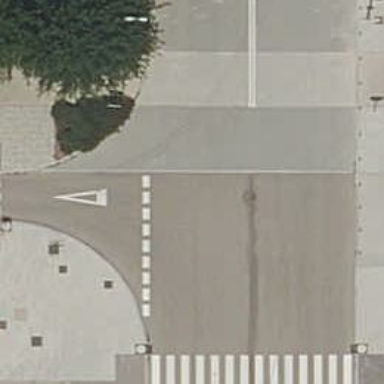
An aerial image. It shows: Road with "give way" sign.